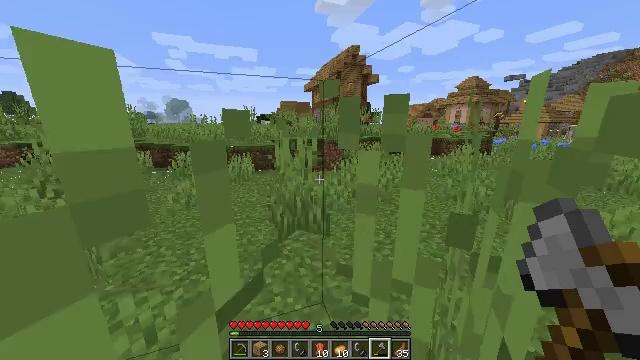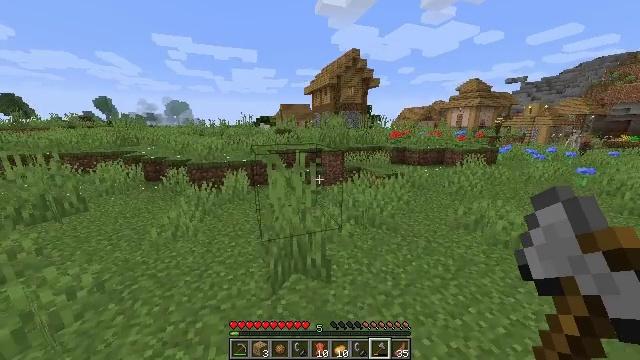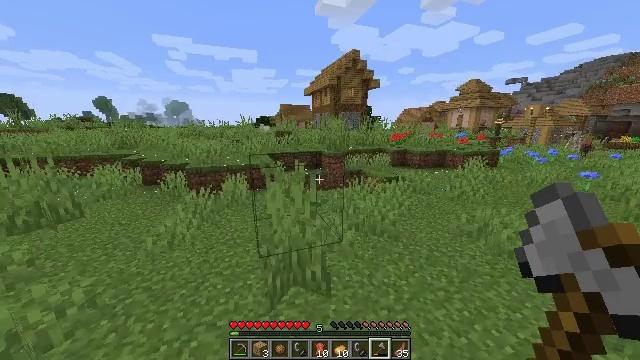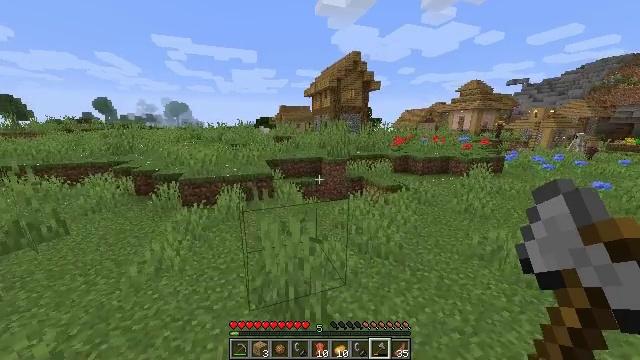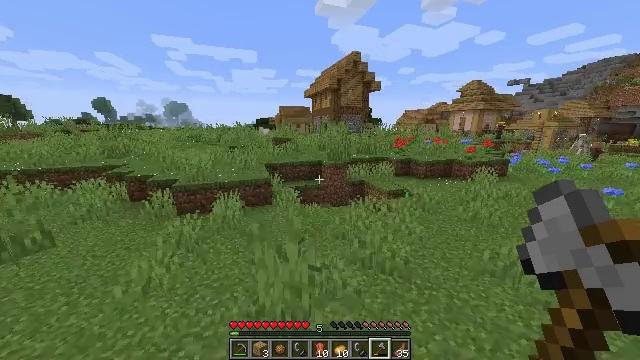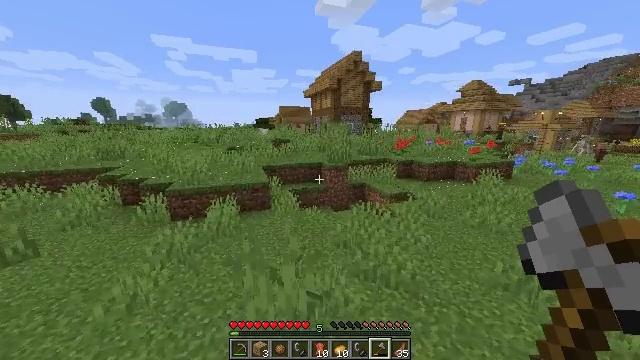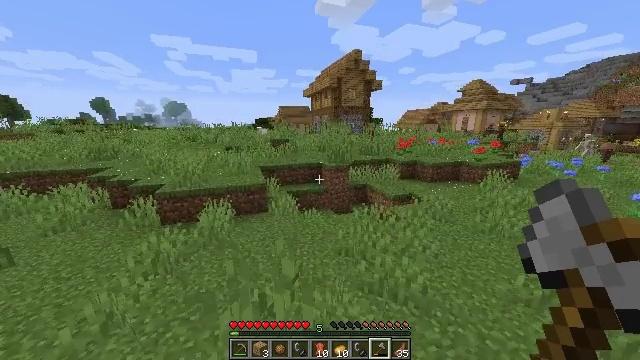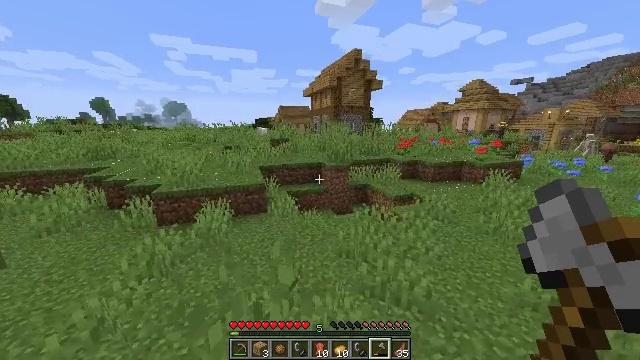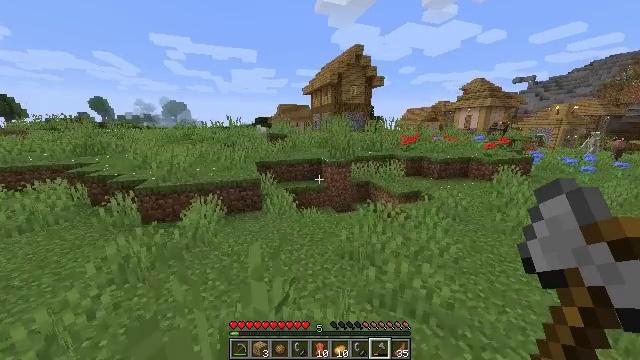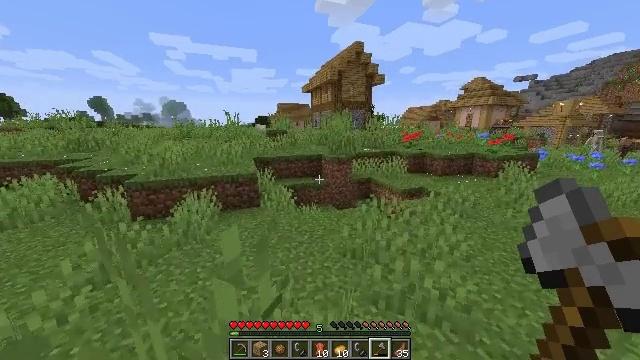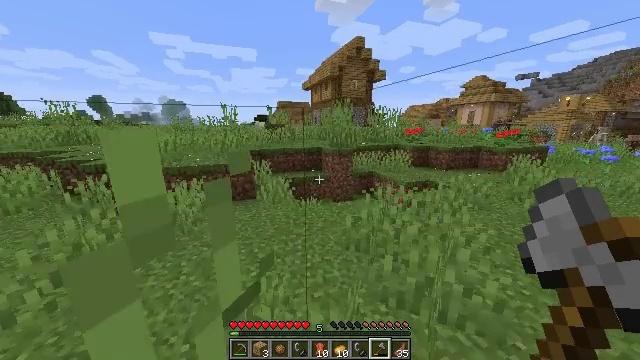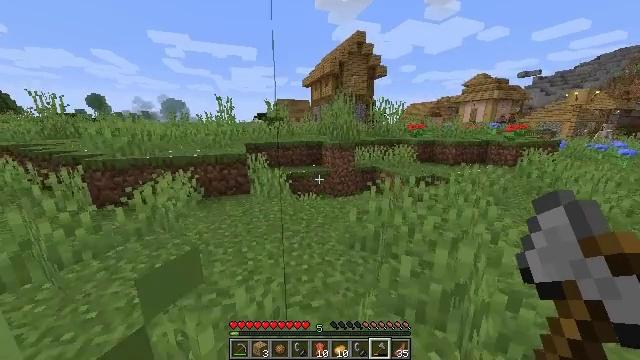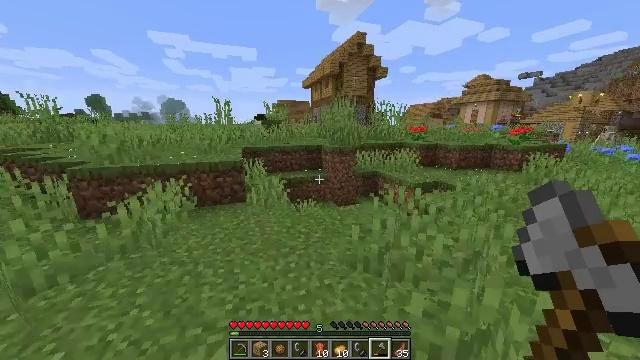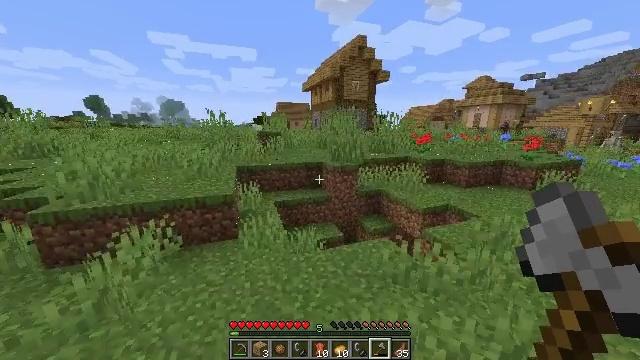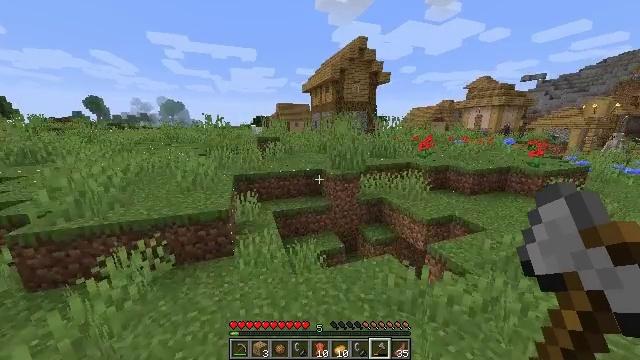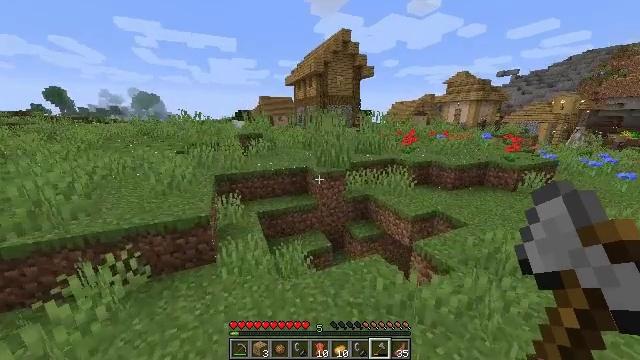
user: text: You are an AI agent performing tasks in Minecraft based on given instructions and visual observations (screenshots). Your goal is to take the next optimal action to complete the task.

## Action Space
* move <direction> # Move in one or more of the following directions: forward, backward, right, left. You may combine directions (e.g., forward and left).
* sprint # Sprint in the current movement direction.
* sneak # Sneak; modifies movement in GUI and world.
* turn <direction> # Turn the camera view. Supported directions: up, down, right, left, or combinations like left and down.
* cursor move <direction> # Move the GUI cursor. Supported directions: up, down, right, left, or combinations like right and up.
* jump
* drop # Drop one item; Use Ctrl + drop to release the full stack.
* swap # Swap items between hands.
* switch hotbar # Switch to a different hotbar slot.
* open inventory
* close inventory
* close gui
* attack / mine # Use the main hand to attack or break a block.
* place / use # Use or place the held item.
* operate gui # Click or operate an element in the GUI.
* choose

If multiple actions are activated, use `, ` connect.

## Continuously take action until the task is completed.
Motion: motion action
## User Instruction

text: Break the hay block to collect it.
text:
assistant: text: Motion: move forward, jump
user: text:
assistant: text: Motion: move forward, sprint, jump
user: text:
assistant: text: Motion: move forward, sprint, jump
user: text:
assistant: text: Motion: move forward, jump
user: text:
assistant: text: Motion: move forward, jump
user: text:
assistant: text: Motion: move forward, jump
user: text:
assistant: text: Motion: move forward, jump
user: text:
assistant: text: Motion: move forward, jump
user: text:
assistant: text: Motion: move forward, sprint, jump
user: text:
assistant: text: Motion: move forward, sprint, jump
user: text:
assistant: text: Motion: move forward, sprint, jump
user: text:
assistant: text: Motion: move forward, sprint, jump
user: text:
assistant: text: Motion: move forward, sprint, jump
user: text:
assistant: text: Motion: move forward, jump
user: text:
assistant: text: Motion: move forward, turn right and down, jump
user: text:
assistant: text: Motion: move forward, turn right and down, jump
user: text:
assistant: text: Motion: move forward and move right, turn right and down, jump
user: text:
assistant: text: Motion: move forward and move right, turn right, jump
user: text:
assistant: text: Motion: move forward and move right, turn right, jump
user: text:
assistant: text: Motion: move forward and move right, jump
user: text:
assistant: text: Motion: move forward and move right, jump
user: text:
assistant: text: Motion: move forward and move right, sprint, jump
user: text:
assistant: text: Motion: move forward and move right, sprint, jump
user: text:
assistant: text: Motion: move forward and move right, sprint, jump
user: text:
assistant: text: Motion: move forward and move right, sprint, jump
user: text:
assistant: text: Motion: move forward and move right, sprint, jump
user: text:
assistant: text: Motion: move forward and move right, sprint, jump
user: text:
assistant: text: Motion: move forward and move right, sprint, jump
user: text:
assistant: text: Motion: move forward and move right, sprint, jump
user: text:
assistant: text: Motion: move forward and move right, sprint, jump